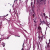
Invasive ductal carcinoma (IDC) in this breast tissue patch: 0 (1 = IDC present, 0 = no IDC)